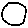
Label: circle